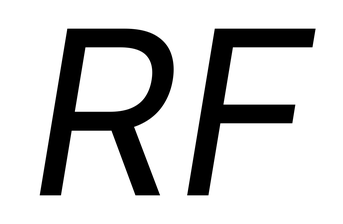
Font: Inter-Italic_Italic